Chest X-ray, PA view. Patient: 48 years old, sex M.
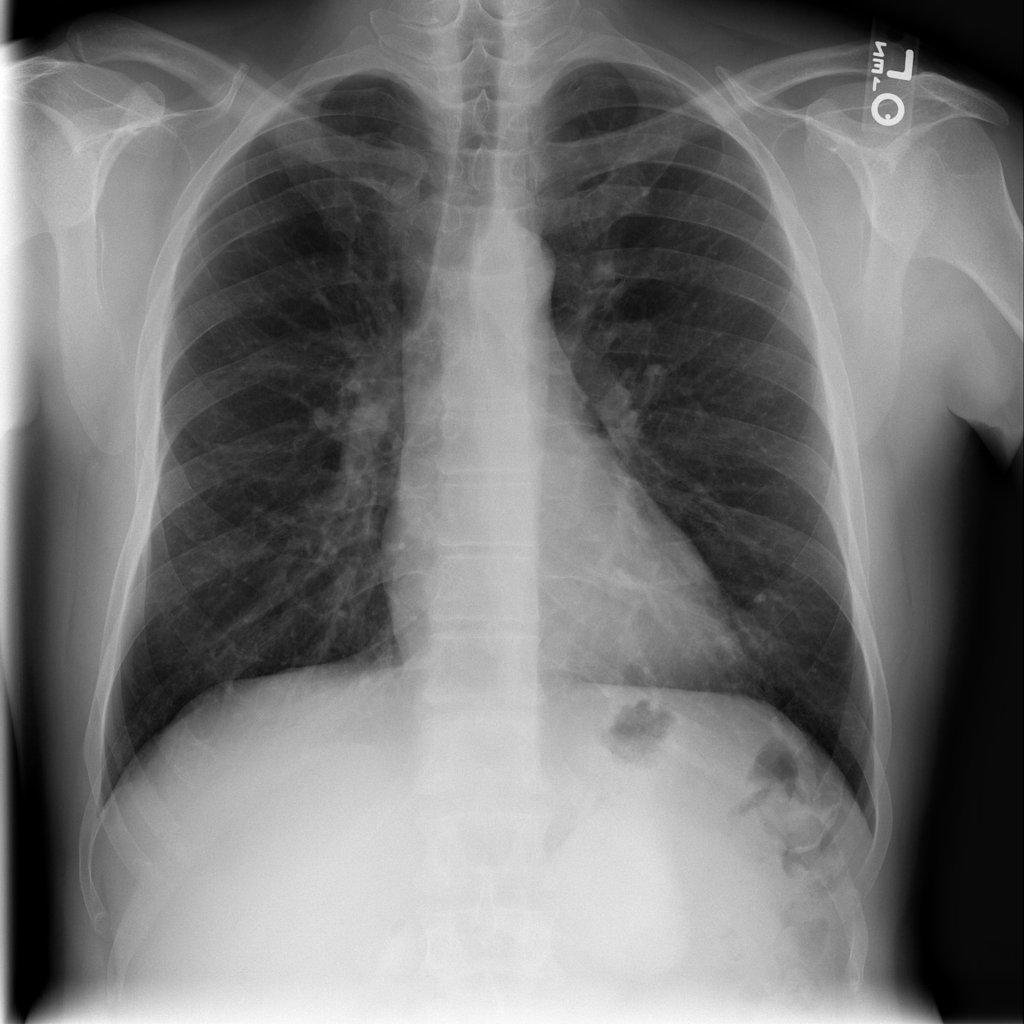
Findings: No Finding